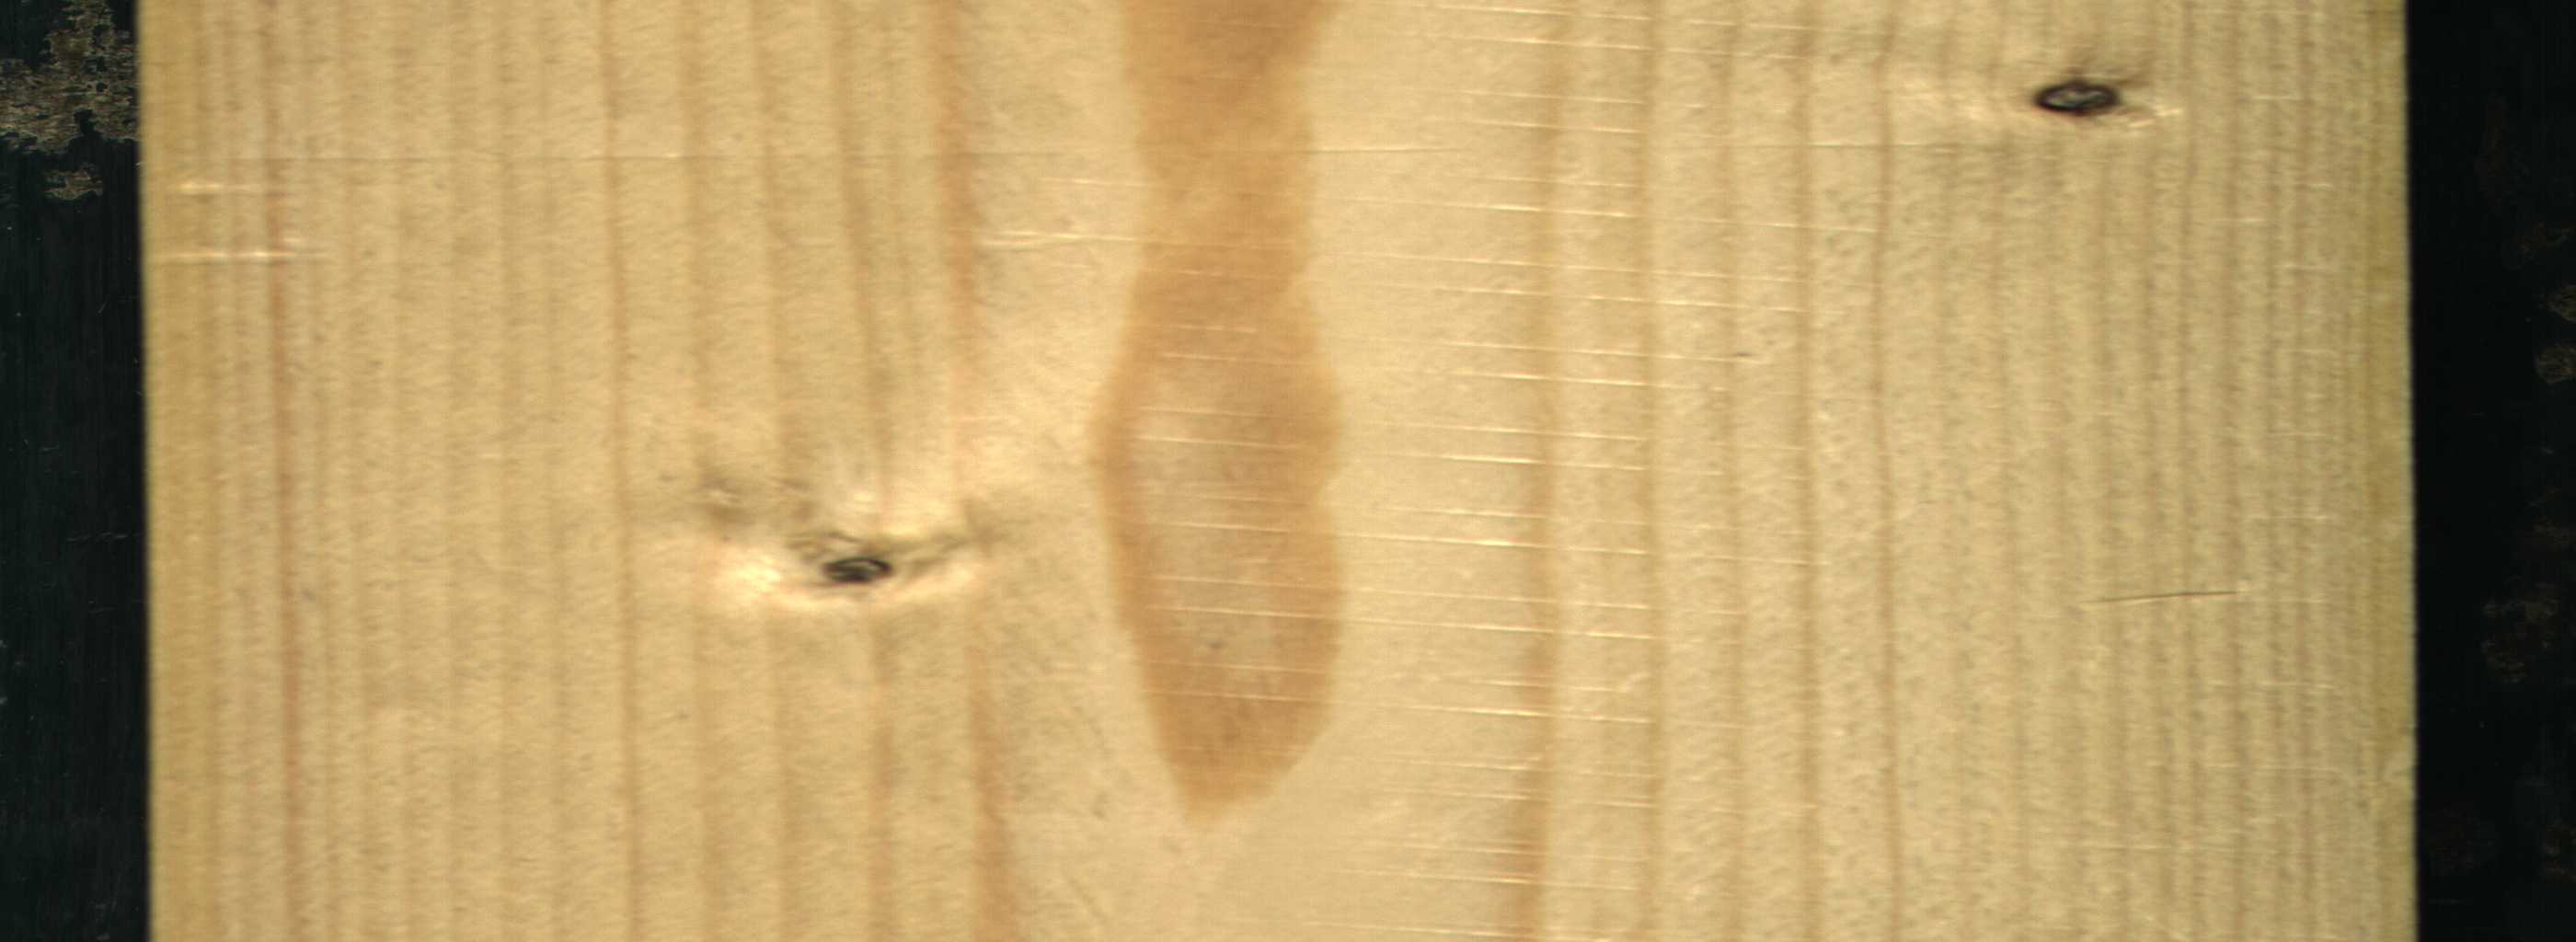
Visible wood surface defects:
Dead_Knot
Dead_Knot